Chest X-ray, AP view. Patient: 26 years old, sex M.
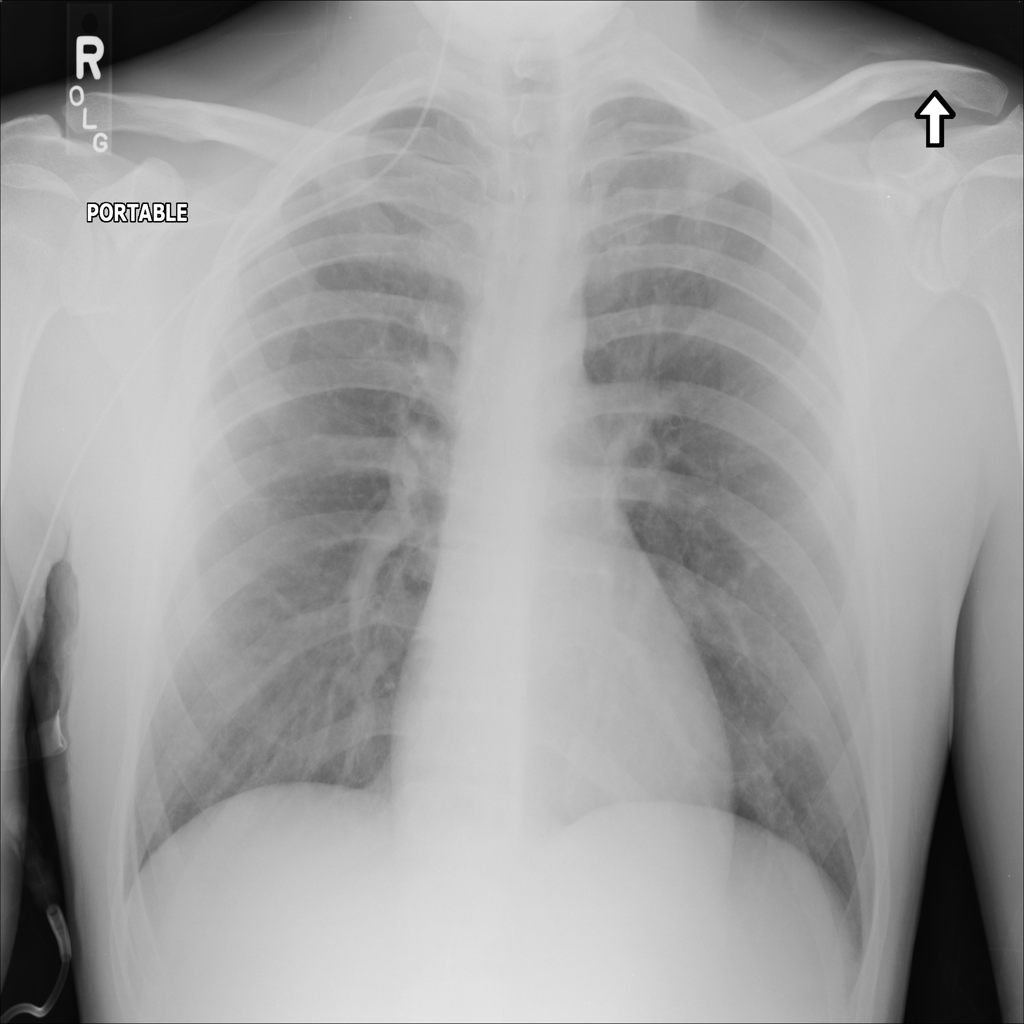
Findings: No Finding